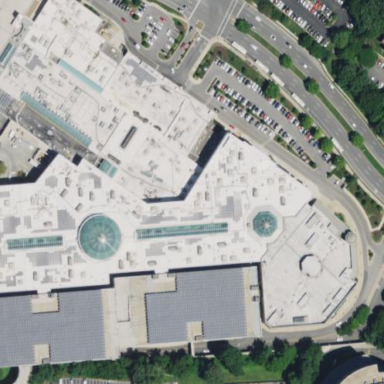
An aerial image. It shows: Retail building.